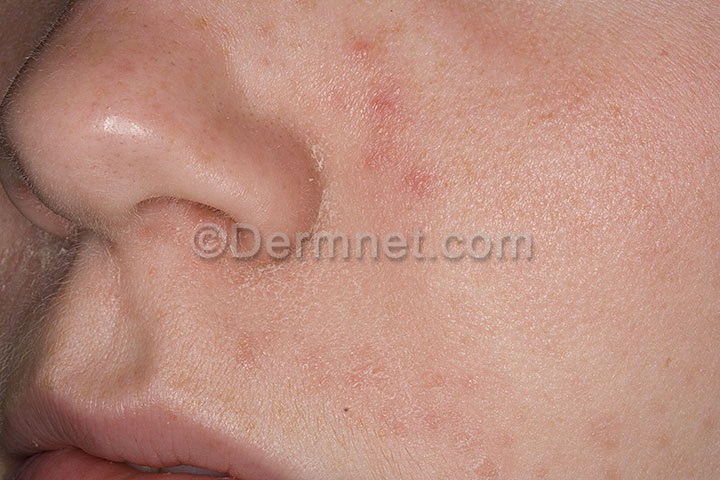
Disease: Acne and Rosacea Photos